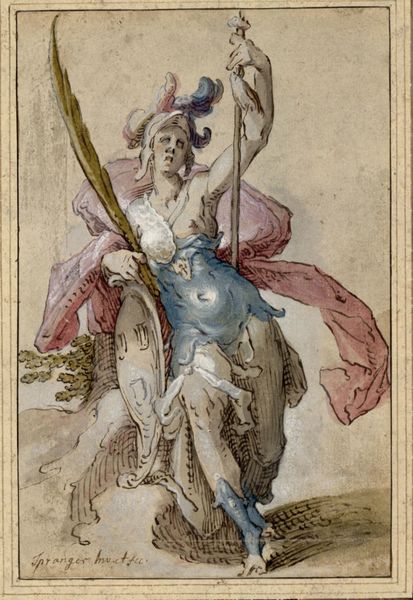
Titel: Minerva mit dem Lukas-Schild
Künstler: Bartolomäus Spranger
Standort: Wien
Institution: Albertina, Wien
Schlagwörter: baum, blau, feder, nackt, umhang, weiß, aquarell, brust, busen, frankreich, frau, hut, zeichnung, rot, tuch, barock, federn, rahmen, figur, gewand, blatt, beine, stab, studie, trikolore, laufen, französisch, lanze, palme, palmwedel, bauch, bauchnabel, brustwarze, barfuss, schild, zweig, revolution, schwert, rennen, koloriert, helm, allegorie, rüstung, karte, palmzweig, antik, amazone, korsett, rotes tuch, speer, hermes, federschmuck, französische revolution, heroine, kriegerin, coloriert, palmblatt, blank, schaal, palmenzweig, barbusig, spranger, marianne, walküre, jeanne d'arc, auwarell, nacke brust, marseilleise